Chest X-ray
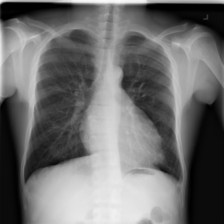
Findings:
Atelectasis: negative
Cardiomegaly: negative
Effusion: negative
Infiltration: negative
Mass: negative
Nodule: negative
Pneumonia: negative
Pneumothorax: negative
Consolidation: negative
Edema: negative
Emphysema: negative
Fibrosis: negative
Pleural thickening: negative
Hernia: negative